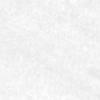
Label: no_change